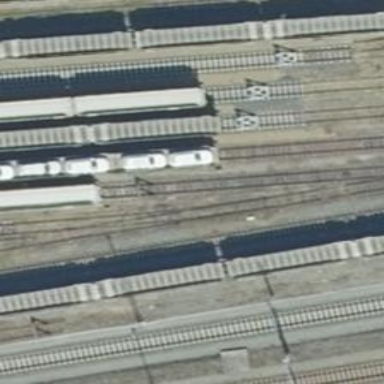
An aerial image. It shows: Railway switch.